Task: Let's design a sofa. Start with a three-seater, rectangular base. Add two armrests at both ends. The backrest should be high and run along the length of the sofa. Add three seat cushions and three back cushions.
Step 117:
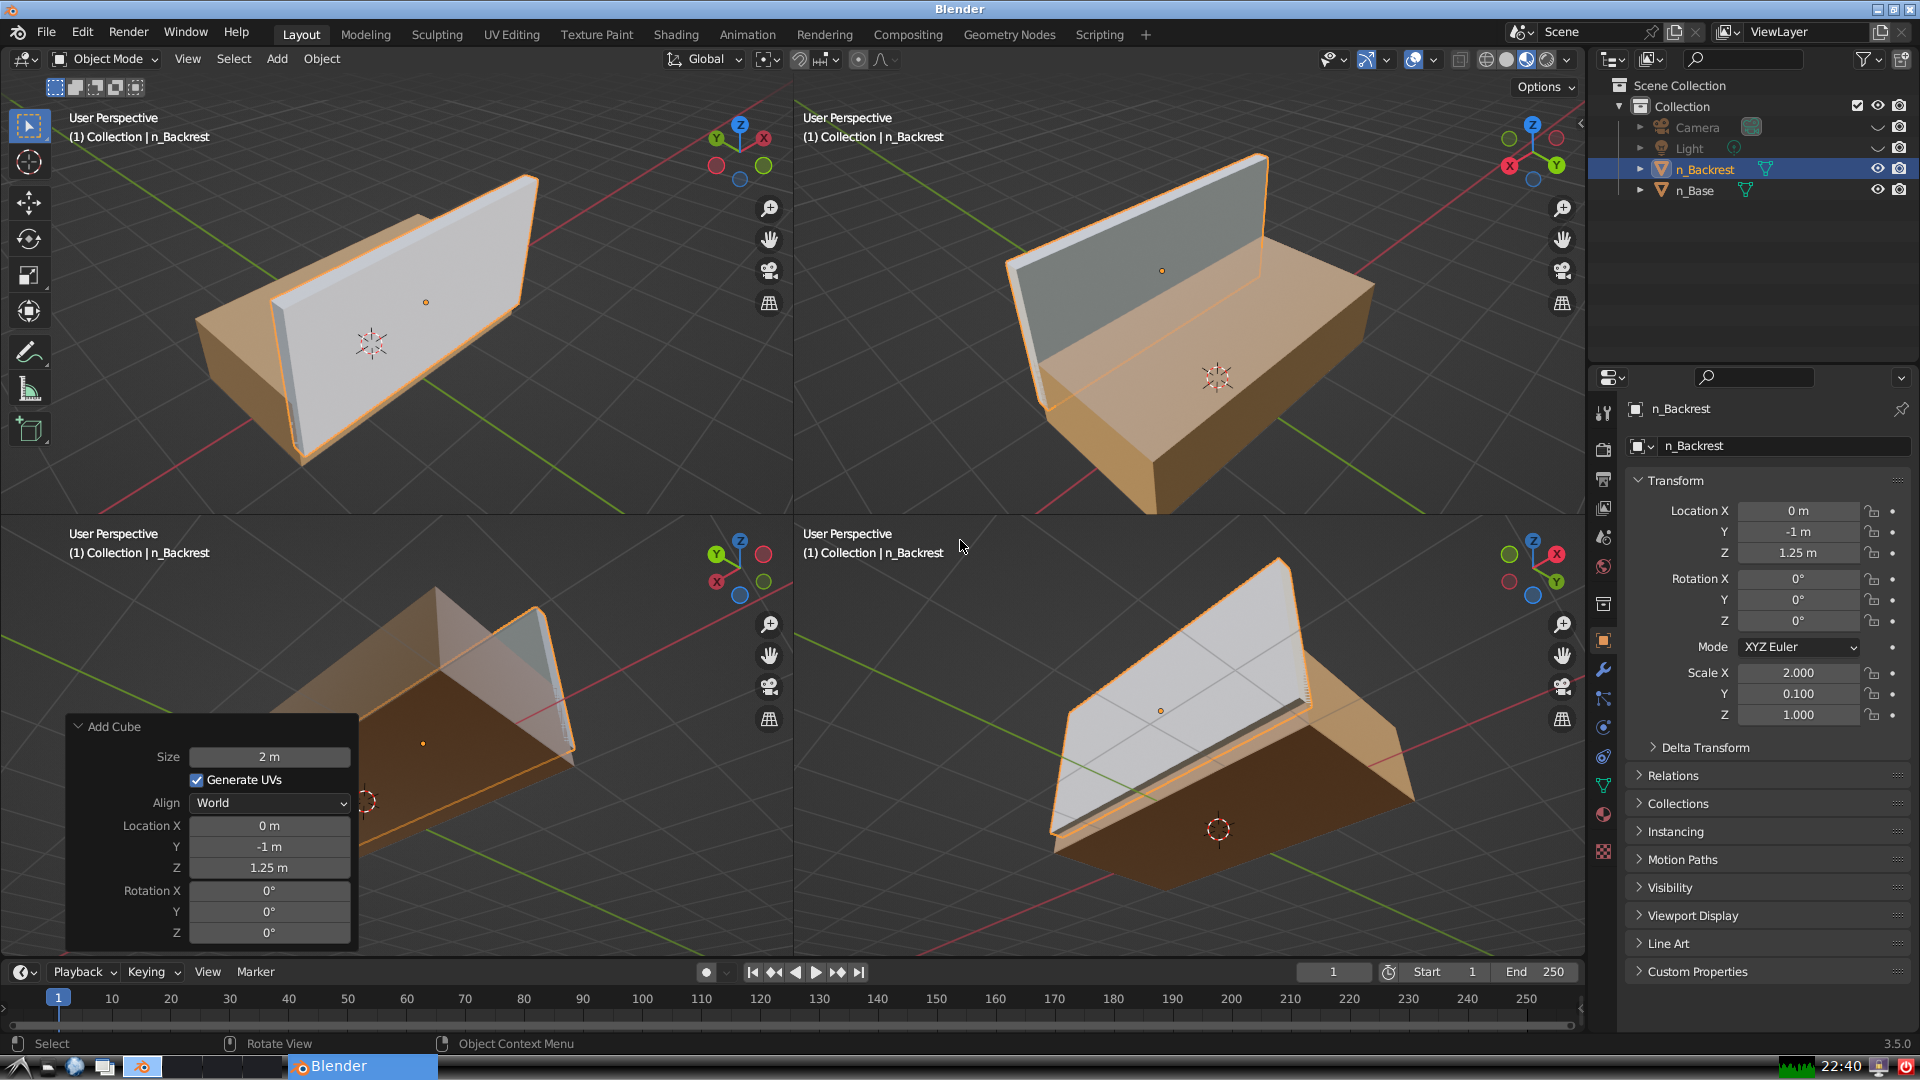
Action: {"key_press": ['Ctrl, Home']}